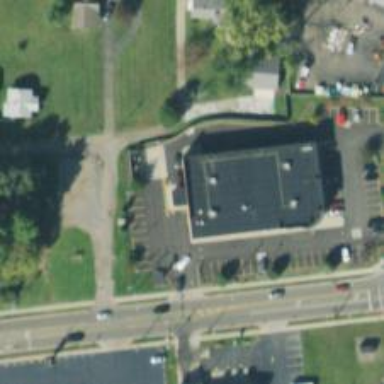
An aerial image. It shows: Pharmacy providing healthcare services.